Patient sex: M
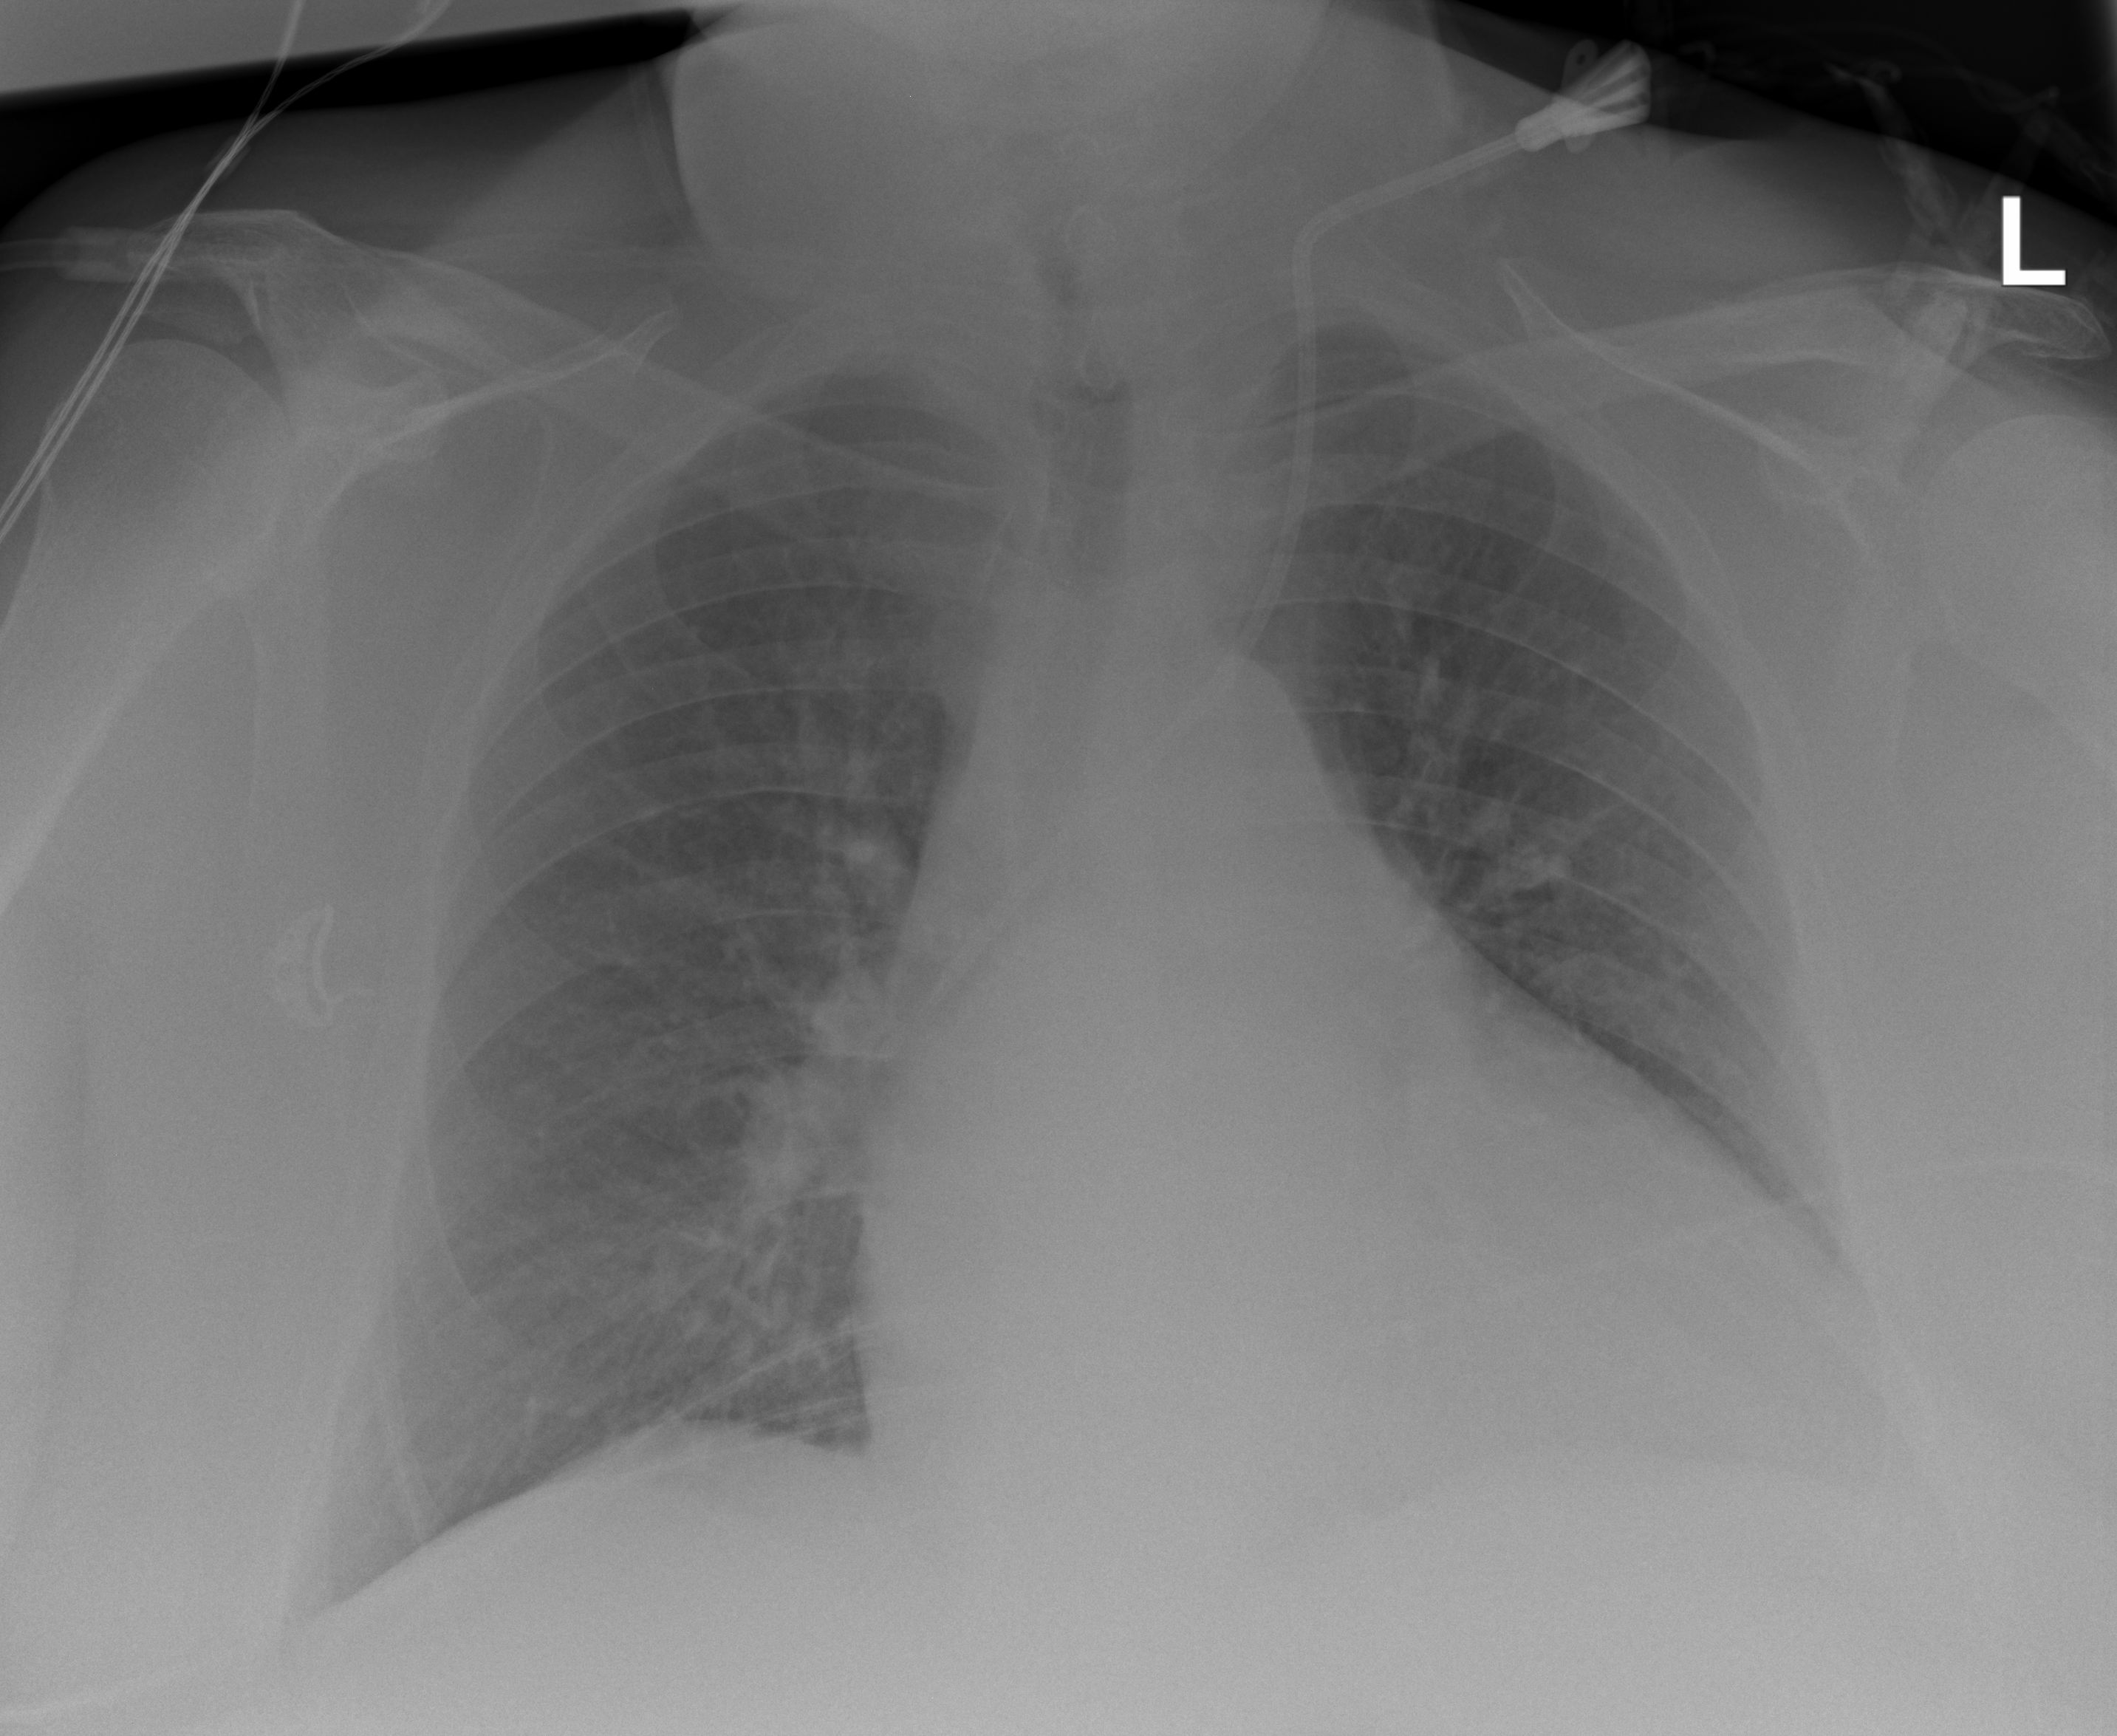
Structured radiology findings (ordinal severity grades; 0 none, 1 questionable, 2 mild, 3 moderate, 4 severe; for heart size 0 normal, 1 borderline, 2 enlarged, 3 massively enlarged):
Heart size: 2
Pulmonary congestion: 0
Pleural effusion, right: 0
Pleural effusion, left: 0
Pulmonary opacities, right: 0
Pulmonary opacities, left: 0
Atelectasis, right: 0
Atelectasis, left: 2